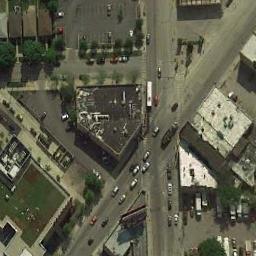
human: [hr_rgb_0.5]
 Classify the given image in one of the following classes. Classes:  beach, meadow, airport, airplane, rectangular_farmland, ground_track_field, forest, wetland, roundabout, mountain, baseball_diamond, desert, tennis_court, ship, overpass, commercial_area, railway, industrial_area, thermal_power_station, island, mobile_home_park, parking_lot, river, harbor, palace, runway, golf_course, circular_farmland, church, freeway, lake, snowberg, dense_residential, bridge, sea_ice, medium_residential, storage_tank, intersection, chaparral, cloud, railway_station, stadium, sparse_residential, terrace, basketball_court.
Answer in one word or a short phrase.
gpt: intersection